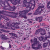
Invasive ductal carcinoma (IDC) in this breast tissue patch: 1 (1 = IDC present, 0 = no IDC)